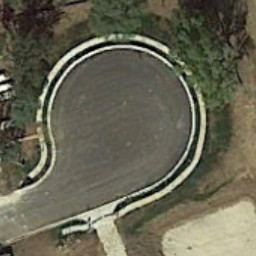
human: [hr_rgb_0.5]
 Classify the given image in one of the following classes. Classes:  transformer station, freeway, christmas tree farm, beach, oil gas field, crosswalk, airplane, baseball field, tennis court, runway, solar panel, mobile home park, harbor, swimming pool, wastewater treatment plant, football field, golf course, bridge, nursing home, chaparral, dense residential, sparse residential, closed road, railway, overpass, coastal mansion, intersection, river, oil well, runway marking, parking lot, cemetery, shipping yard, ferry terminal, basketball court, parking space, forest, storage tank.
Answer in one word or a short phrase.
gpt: closed road